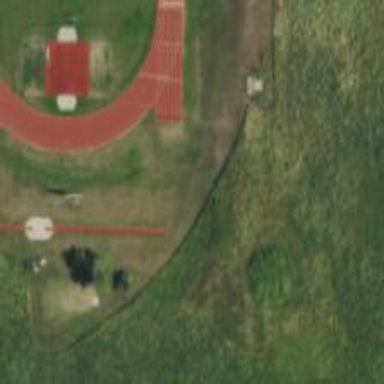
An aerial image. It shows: Track in leisure land.